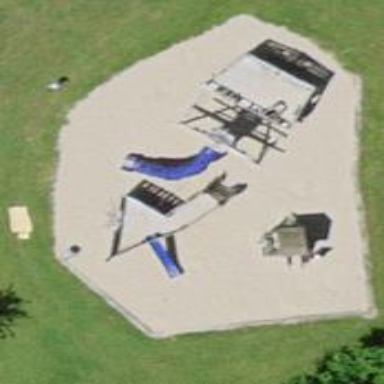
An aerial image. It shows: Playground structure designed with ship theme.